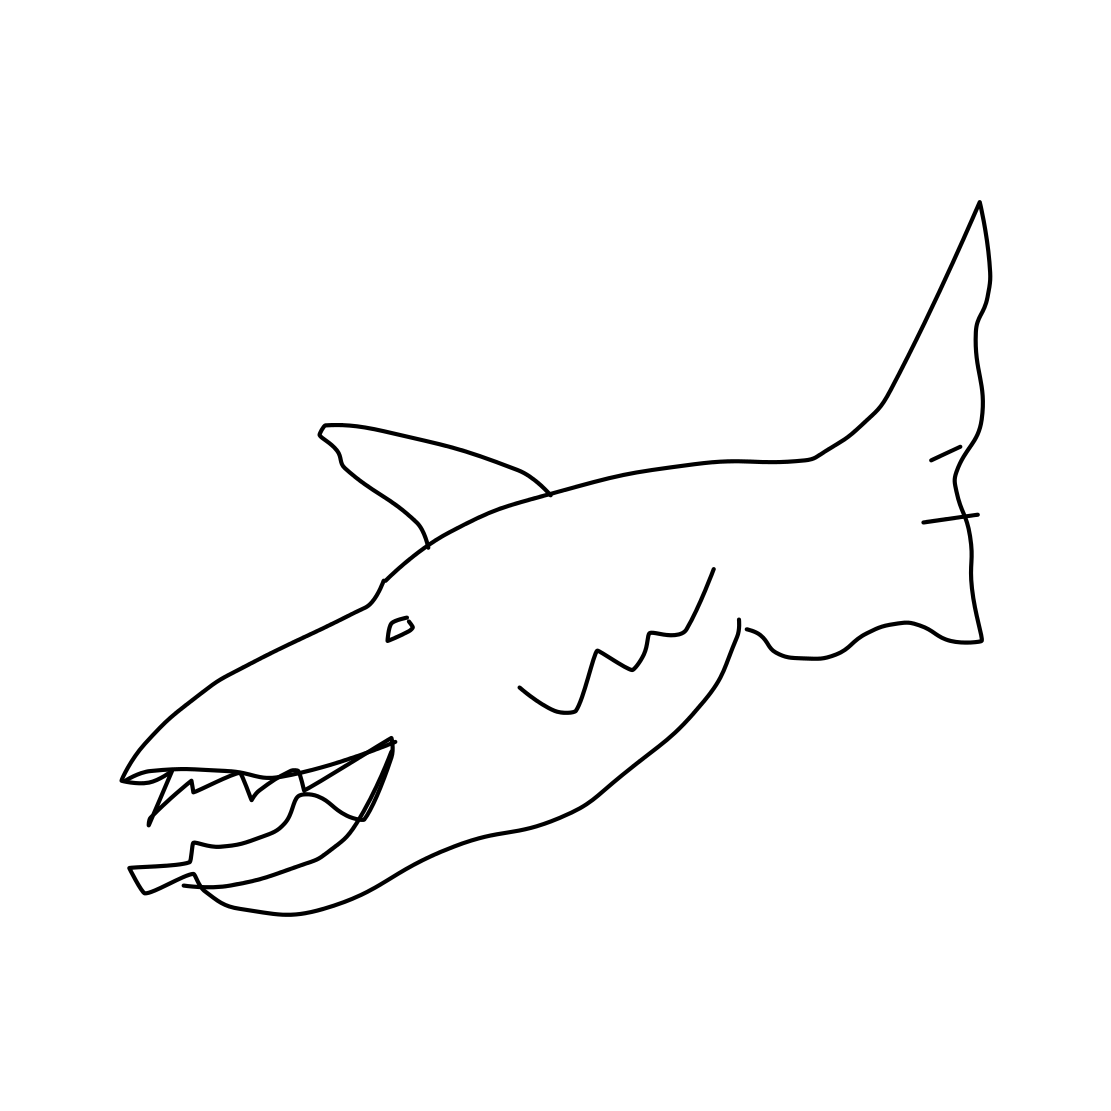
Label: shark